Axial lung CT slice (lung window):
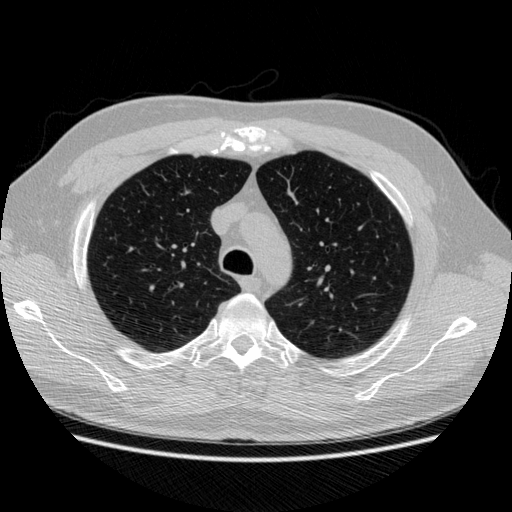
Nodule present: no